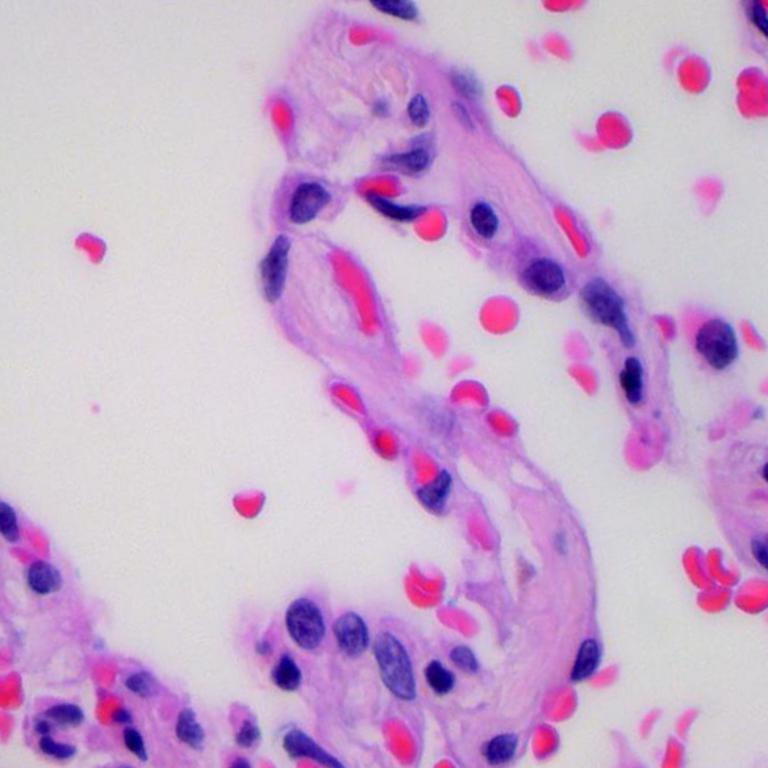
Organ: lung
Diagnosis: benign